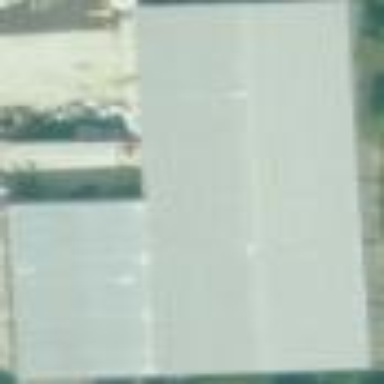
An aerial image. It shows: Commercial building.